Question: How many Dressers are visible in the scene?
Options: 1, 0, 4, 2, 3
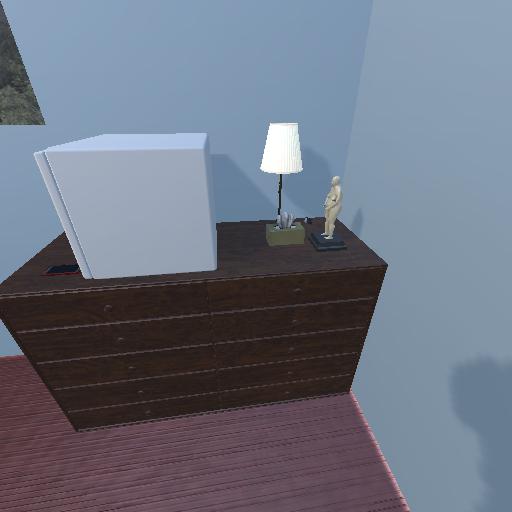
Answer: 1